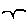
Label: bird